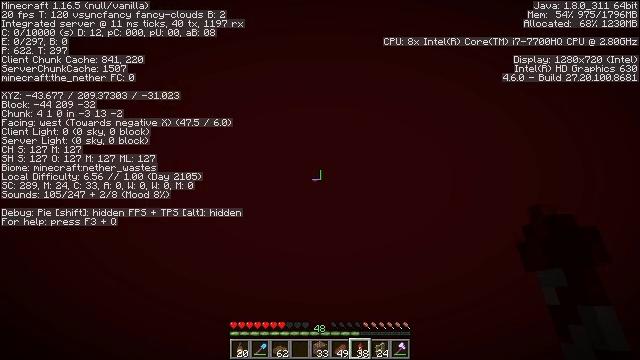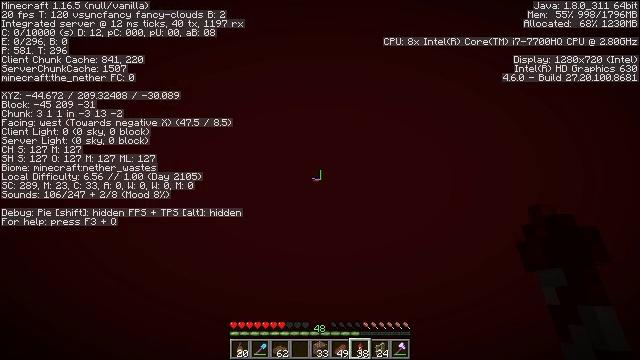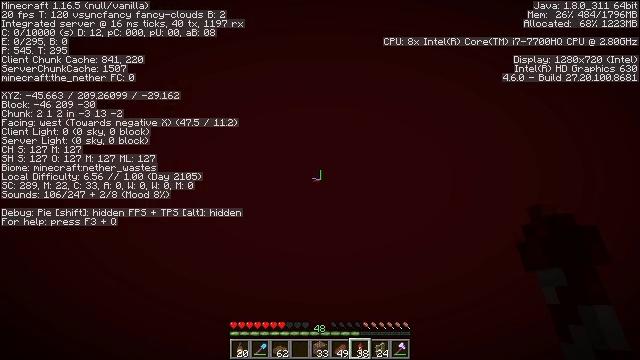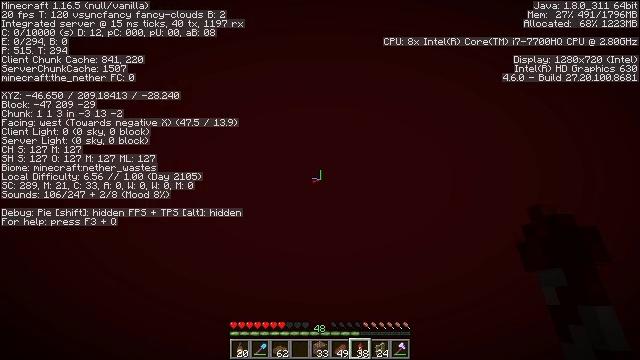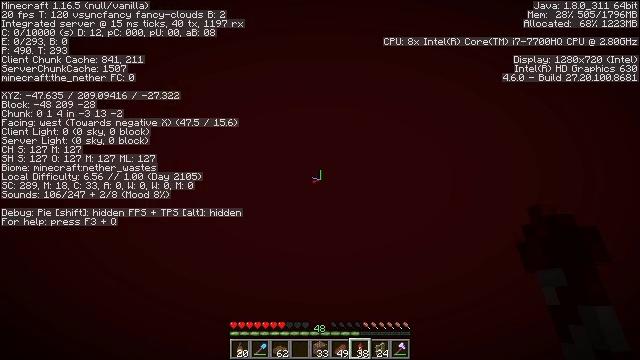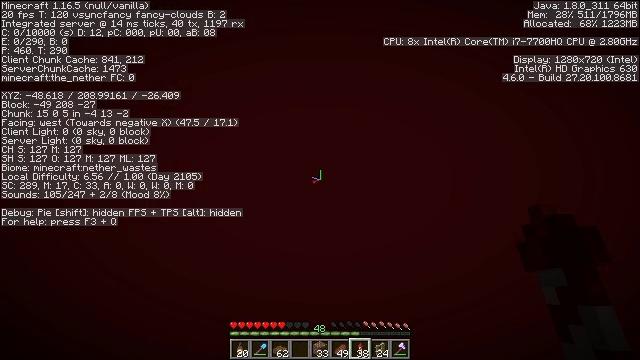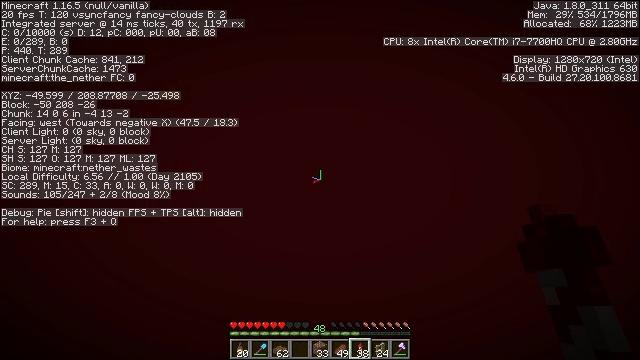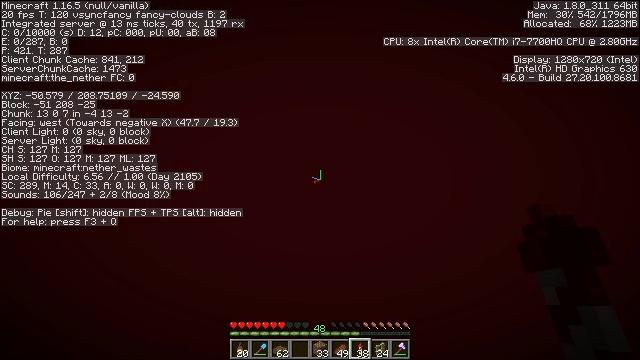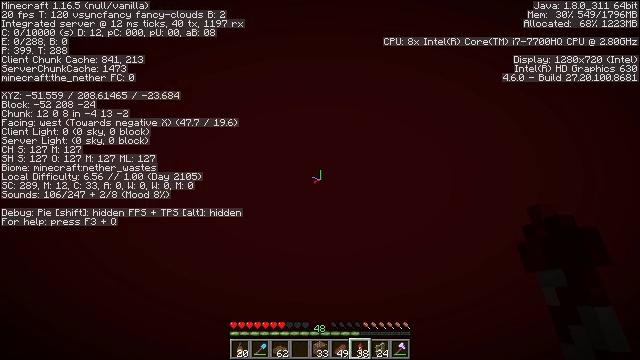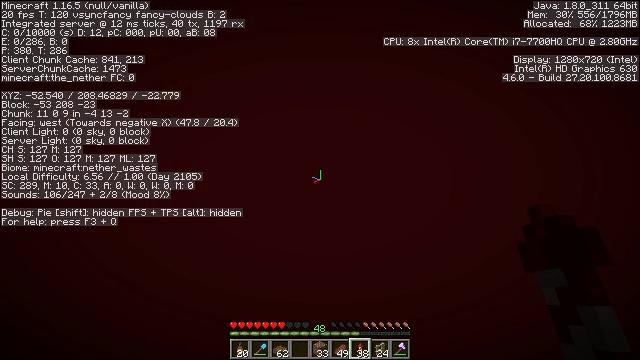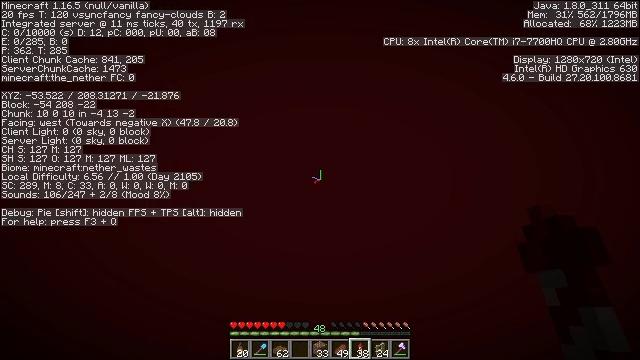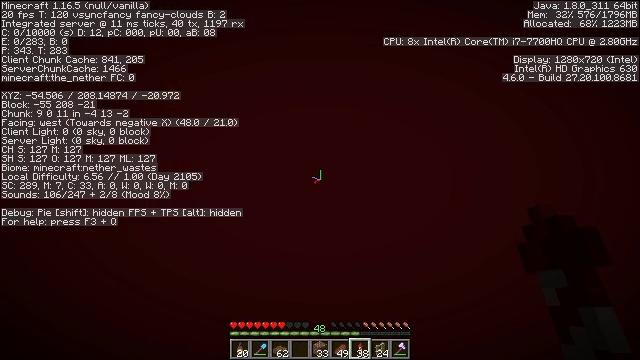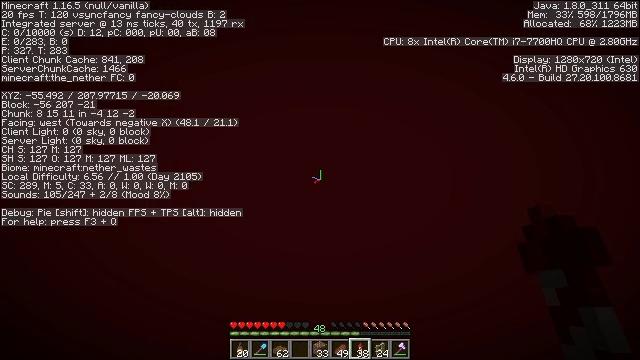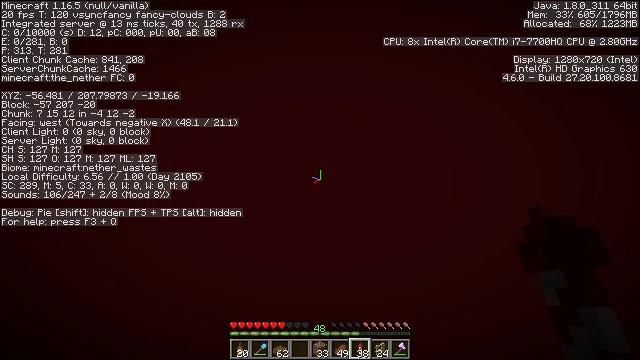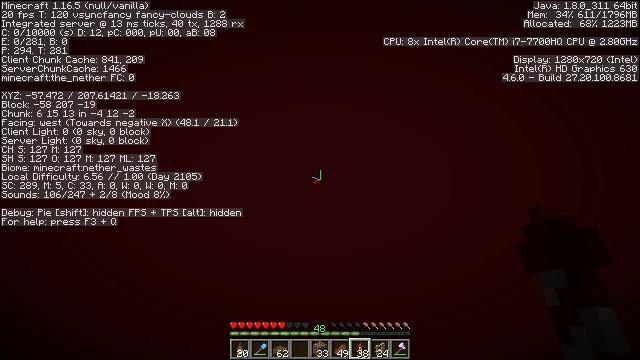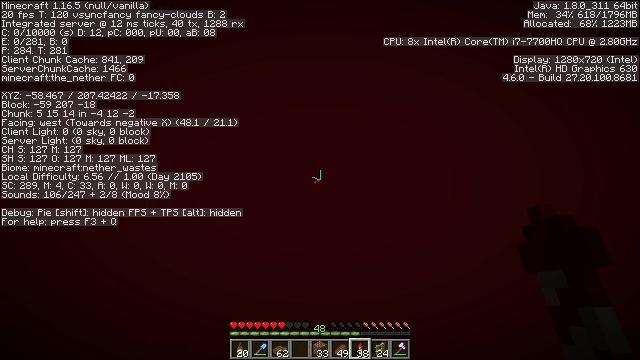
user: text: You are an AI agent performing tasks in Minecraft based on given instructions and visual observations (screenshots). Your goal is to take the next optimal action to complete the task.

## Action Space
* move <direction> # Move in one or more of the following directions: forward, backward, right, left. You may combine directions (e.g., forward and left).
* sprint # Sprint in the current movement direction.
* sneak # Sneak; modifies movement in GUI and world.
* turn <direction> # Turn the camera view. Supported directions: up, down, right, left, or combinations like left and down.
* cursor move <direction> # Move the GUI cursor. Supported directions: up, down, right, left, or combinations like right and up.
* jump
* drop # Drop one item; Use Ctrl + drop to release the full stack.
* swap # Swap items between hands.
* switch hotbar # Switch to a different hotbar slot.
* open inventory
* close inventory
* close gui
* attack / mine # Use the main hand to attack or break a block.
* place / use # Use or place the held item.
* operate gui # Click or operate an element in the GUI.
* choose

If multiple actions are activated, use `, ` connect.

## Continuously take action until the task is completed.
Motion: motion action
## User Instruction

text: Reclaim the spruce slab for later use.
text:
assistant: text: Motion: turn down
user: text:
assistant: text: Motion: turn down
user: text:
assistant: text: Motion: turn down
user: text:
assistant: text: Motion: turn down
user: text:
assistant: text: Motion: turn down
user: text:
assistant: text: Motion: turn down
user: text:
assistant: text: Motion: turn down
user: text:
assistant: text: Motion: no_op
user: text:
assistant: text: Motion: no_op
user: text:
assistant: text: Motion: no_op
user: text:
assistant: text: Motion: no_op
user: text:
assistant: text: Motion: no_op
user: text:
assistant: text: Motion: no_op
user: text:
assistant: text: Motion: no_op
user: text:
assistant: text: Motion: no_op
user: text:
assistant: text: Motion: no_op
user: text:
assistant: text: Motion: no_op
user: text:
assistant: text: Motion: no_op
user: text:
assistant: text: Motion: no_op
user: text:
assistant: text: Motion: no_op
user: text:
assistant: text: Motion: no_op
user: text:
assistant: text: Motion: no_op
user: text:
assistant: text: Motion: no_op
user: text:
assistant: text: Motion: no_op
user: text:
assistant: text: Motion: no_op
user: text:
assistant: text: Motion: no_op
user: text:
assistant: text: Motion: no_op
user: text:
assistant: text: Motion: no_op
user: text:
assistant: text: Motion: no_op
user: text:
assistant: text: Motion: no_op